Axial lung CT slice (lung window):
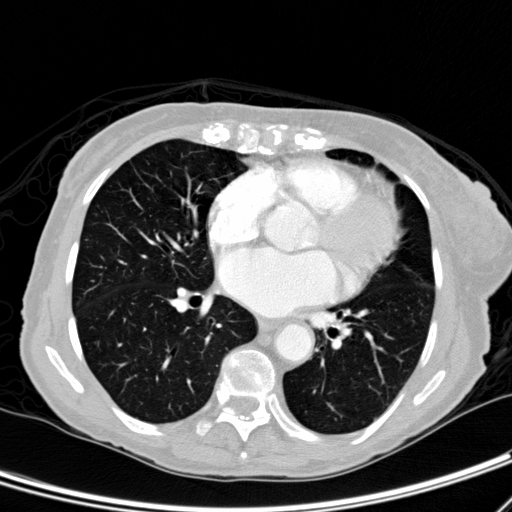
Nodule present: no